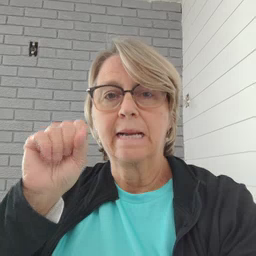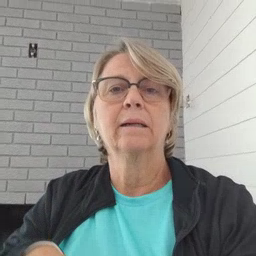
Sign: can